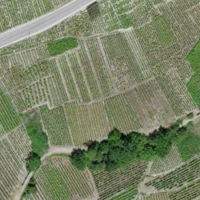
EUNIS habitat code: 40
Species observed at this site:
Juglans regia
Prunus spinosa
Hippocrepis emerus
Saponaria ocymoides
Acer campestre